RGB frame:
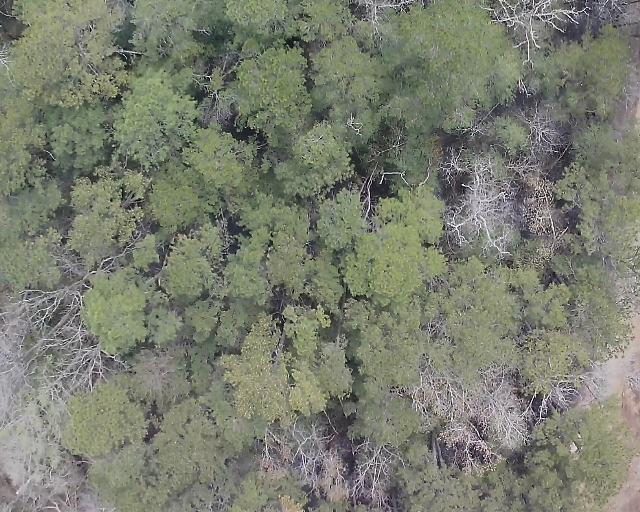
Thermal frame:
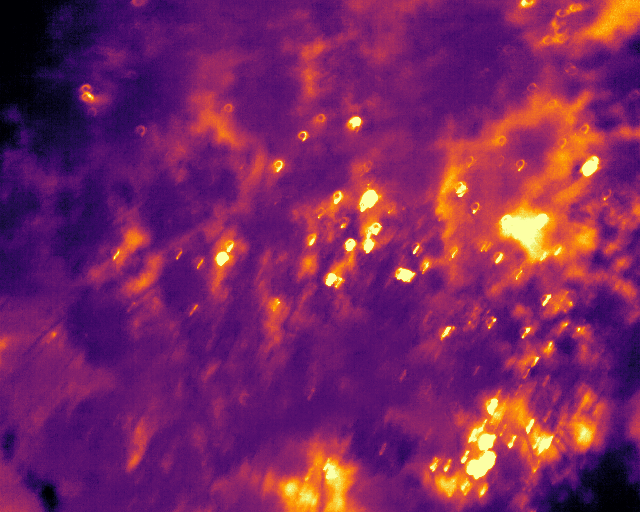
Captured: 2026-02-26 03:06:51
Pixels at or above 80 °C: 13 (fraction of frame: 3.96728515625e-05)